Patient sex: F
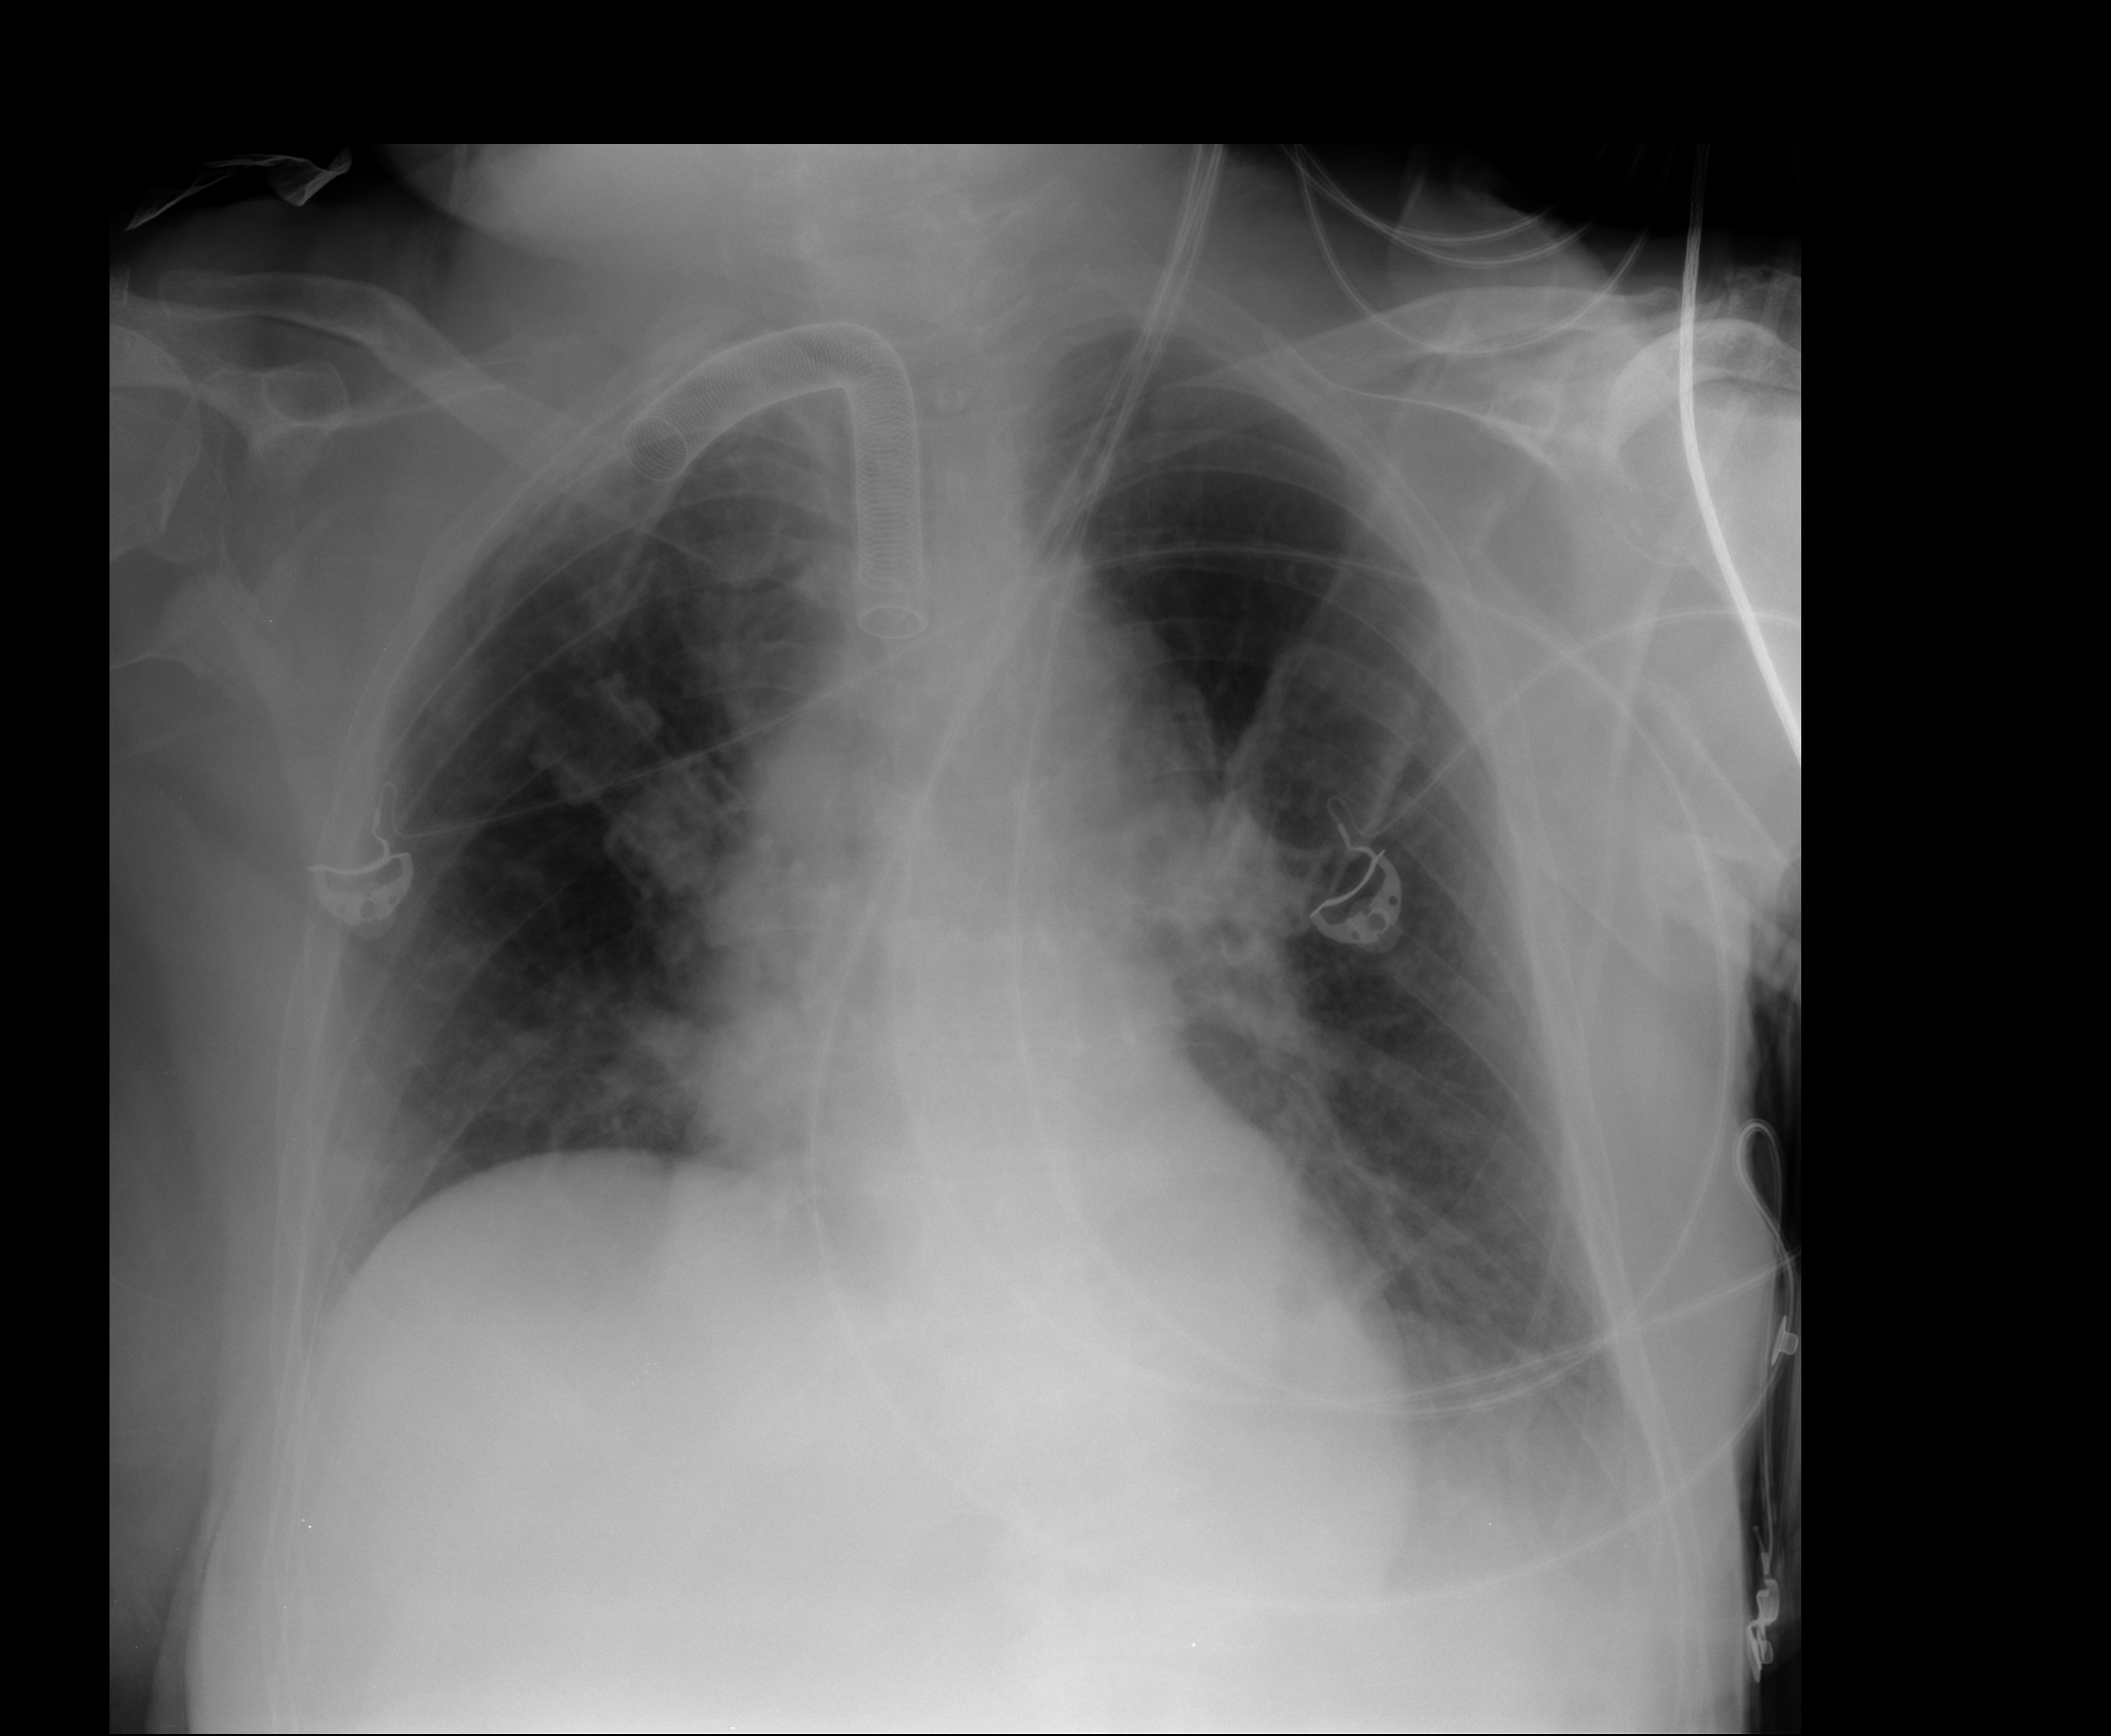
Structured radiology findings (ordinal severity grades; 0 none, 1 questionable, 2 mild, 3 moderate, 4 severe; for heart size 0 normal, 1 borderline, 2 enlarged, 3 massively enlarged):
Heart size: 2
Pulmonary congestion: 2
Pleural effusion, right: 0
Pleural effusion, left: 2
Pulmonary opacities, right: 1
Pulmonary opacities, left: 0
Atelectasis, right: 1
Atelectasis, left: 2